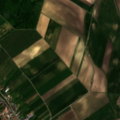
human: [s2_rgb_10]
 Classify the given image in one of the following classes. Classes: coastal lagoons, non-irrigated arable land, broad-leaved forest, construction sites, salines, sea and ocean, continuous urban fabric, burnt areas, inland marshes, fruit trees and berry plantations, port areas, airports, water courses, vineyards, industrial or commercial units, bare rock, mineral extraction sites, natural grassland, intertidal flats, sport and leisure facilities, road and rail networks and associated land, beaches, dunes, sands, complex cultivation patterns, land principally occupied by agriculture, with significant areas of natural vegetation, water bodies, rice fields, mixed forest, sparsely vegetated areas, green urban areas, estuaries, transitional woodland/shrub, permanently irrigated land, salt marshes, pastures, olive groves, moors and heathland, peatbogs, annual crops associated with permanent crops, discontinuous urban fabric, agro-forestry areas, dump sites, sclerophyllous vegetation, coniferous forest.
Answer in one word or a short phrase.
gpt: discontinuous urban fabric, non-irrigated arable land, broad-leaved forest